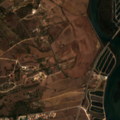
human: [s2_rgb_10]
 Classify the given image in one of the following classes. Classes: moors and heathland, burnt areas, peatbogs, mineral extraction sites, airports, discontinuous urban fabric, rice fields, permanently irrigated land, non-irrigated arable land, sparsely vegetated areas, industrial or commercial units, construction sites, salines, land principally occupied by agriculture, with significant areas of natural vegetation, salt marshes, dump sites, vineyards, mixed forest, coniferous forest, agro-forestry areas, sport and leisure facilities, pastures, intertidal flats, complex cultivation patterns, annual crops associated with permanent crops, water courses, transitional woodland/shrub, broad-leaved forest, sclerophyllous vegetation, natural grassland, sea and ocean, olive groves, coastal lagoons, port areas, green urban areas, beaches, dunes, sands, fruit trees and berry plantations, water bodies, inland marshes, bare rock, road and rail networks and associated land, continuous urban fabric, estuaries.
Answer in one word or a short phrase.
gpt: non-irrigated arable land, annual crops associated with permanent crops, land principally occupied by agriculture, with significant areas of natural vegetation, sclerophyllous vegetation, salt marshes, salines, coastal lagoons